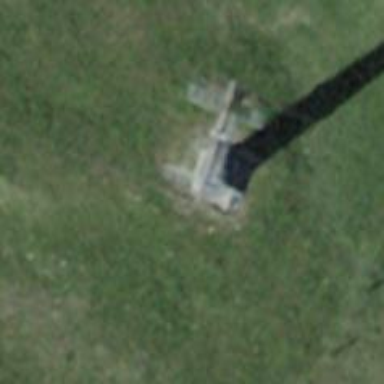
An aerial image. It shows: Pylon used for aerialway.